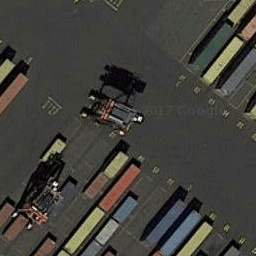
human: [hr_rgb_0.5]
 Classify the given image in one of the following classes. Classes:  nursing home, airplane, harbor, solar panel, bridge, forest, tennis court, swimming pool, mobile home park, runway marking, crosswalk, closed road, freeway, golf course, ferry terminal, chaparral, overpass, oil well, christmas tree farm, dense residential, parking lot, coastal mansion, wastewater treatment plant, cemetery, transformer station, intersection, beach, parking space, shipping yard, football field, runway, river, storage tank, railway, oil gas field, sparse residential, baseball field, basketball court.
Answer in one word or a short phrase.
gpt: shipping yard